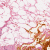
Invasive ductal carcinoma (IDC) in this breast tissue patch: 0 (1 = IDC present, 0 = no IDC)